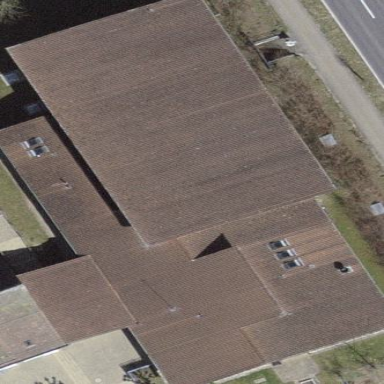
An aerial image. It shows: School building.